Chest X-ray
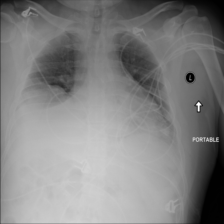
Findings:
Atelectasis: positive
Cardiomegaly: negative
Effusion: negative
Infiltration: negative
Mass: negative
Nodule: negative
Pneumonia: negative
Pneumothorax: negative
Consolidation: negative
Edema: negative
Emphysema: negative
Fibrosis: negative
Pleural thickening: negative
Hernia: negative